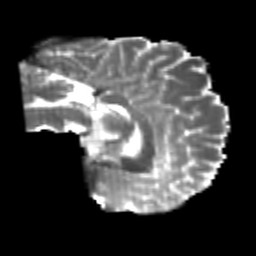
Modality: T2w
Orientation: sagittal
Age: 23
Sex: male
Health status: healthy
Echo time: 0.074 s